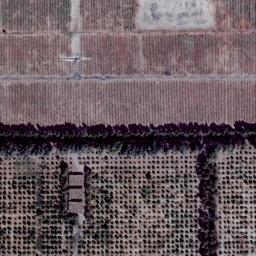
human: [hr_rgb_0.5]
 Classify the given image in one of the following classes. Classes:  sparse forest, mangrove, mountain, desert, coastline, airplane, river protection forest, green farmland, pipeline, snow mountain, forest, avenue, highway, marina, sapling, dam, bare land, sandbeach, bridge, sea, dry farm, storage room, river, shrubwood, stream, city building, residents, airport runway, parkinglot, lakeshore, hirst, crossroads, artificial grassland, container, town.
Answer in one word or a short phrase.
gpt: dry farm